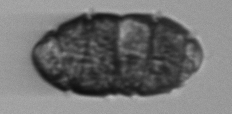
Label: Margalefidinium